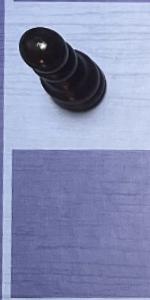
Label: Empty